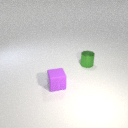
small purple rubber cube to the left of small green metal cylinder